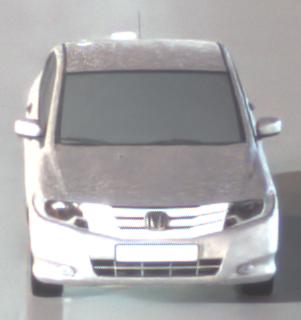
Make: Honda
Model: City
Detailed model: Gen. 6
Model produced from: 2008
Model produced until: 2013
Doors: 4
Color: white
Road condition: wet road
Daytime: night
Contrast: high contrast